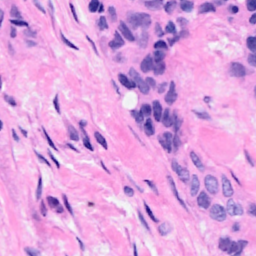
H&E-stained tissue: Breast